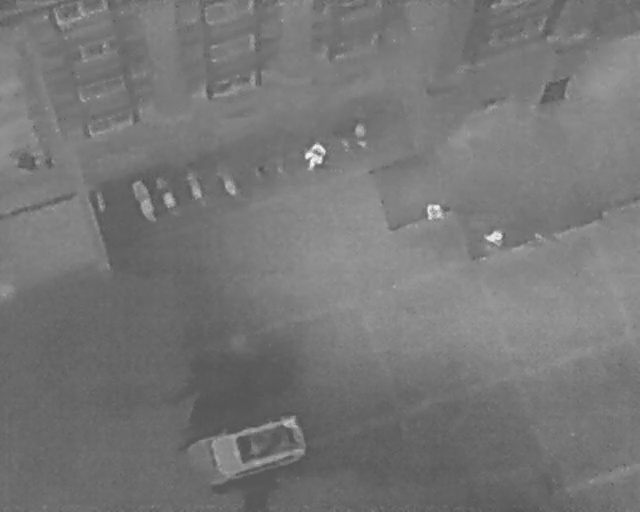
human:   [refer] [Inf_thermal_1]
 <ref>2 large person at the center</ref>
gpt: <box>[[46, 28, 51, 32, 18], [66, 39, 69, 43, 2]]</box>

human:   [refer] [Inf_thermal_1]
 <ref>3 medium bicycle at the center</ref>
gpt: <box>[[27, 34, 32, 37, 165], [32, 33, 38, 36, 155], [39, 31, 42, 34, 155]]</box>

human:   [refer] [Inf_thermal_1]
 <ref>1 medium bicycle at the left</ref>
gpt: <box>[[22, 36, 28, 39, 160]]</box>